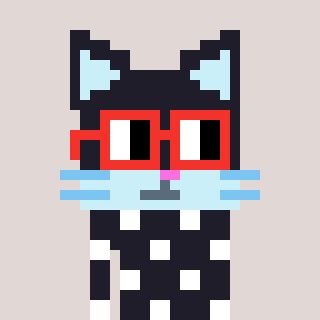
a pixel art character with square red glasses, a cat-shaped head and a grayscale-colored body on a warm background